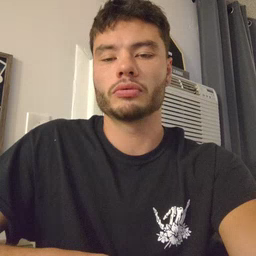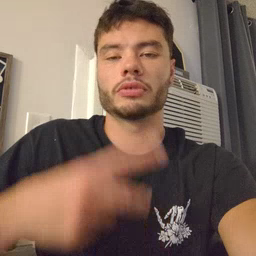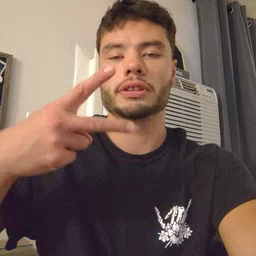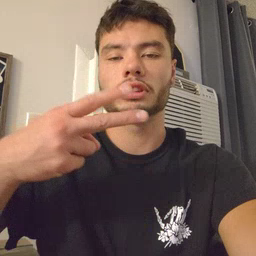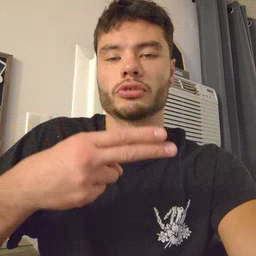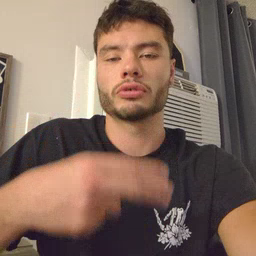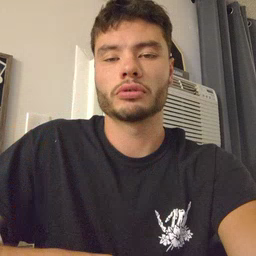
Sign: scissors